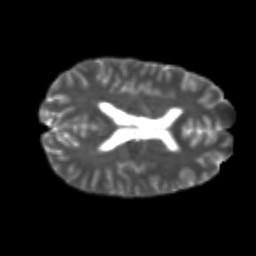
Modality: T2w
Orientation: axial
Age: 21
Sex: male
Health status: healthy
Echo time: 0.074 s